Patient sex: M
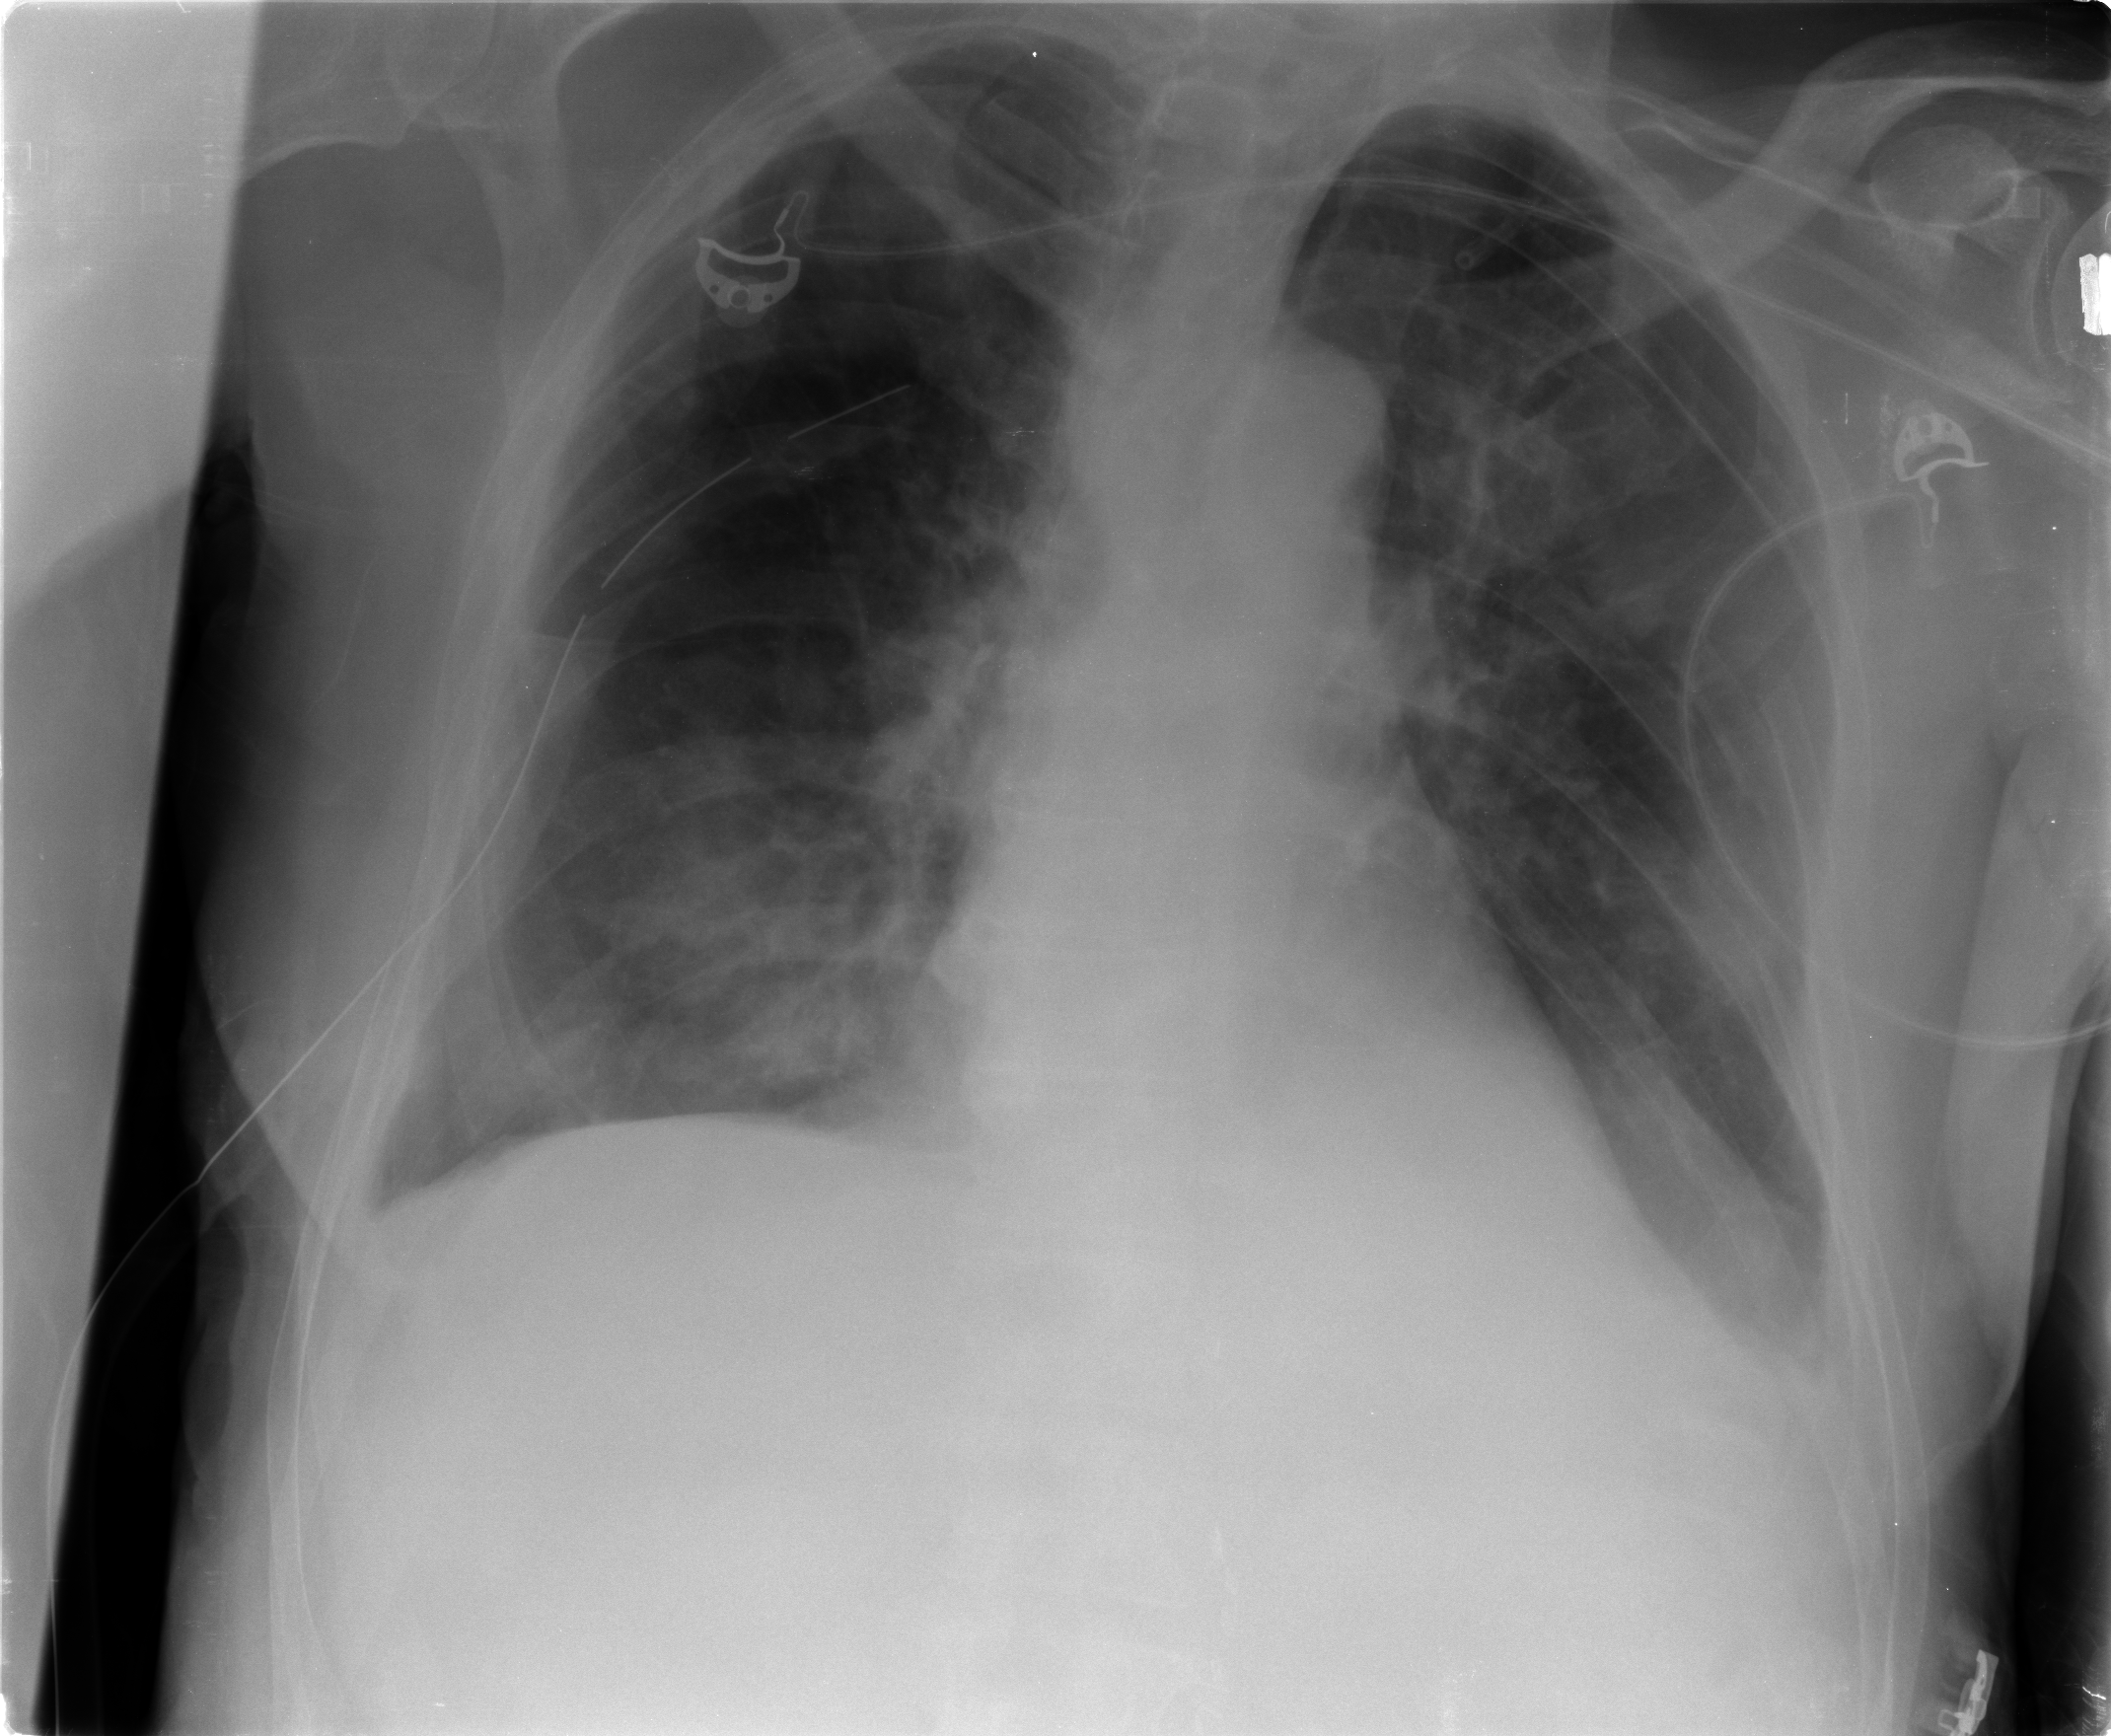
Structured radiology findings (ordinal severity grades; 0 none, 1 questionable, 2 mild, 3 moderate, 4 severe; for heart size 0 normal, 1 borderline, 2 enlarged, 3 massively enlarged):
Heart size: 0
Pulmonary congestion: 0
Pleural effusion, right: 1
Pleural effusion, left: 2
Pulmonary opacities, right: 0
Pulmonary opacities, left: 0
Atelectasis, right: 2
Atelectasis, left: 0